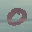
Label: 0